Question: Trying to run the following HQL with NHibernate:
'''
select count(distinct t) as TweetCount
from Tweet t
join t.Tweeter u
left join t.Votes v
left join t.Tags tag
where t.App = :app
having count(distinct v) > 0
'''
But for some reason the having clause is being ignored and it's counting all tweets when only 2 tweets have a vote. I basically want to count the number of Tweets that have at least one Vote.
Here is my database
I tried adding a group by to my query like so:
'''
select count(distinct t) as TweetCount
from Tweet t
join t.Tweeter u
left join t.Votes v
left join t.Tags tag
where t.App = :app
group by t
having count(distinct v) > 0
'''
...but it ended up returning a collection containing 2 integers each set to '1' instead of a unique result.
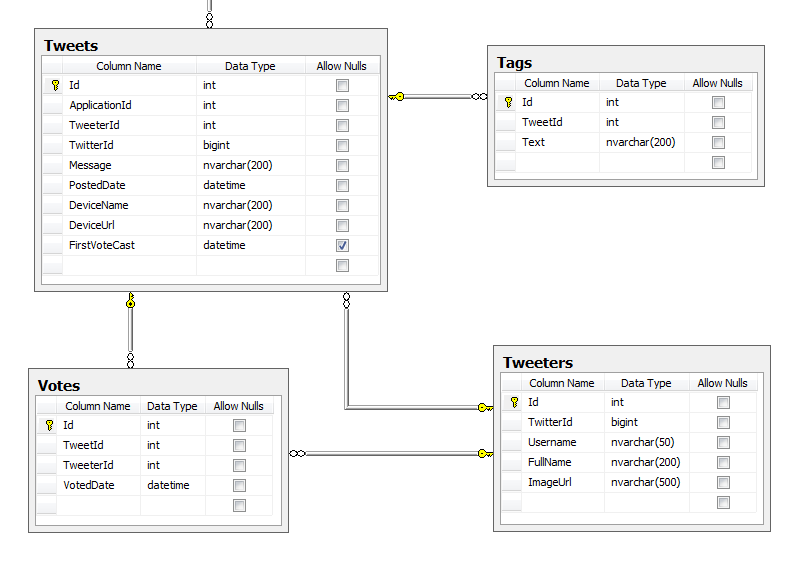
Answer: this will fit thwe bill
'''
select count(distinct t.Id) as TweetCount
from Tweet t
inner join t.Votes v
where t.App = :app
'''
since we are inner joining the Votes table, any Tweet that has no votes will not be counted against the result set.
An other way using pure HQL syntax would be
'''
select count(distinct t.Id) as TweetCount
from Tweet t
where t.App = :app and size(t.Votes) > 0
'''
which will create an sql statement depending on your dialect, the size() function is hql-specific for collections, see 13.8 from the NHibernate reference